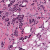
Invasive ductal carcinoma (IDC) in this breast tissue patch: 1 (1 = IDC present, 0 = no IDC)